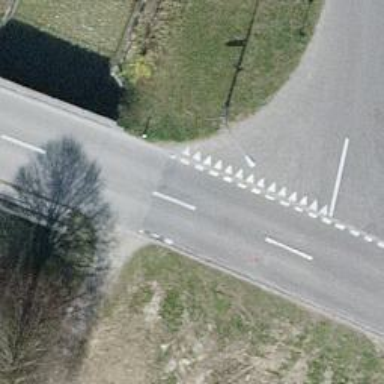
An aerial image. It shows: Tertiary road on asphalt surface crossing over bridge.